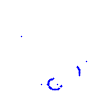
Particle: kaon